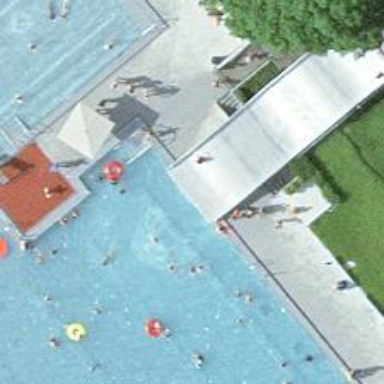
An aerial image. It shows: Water slide attraction.